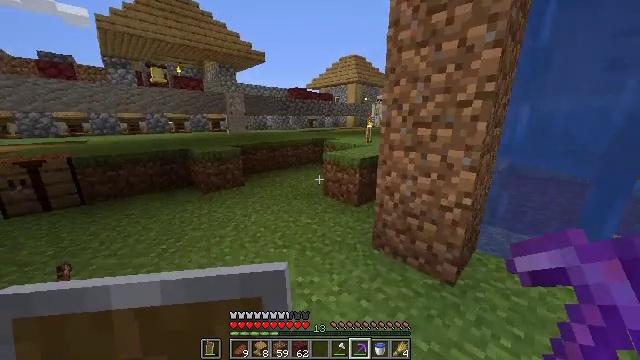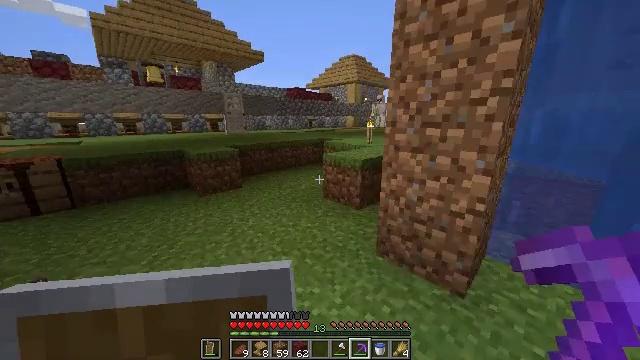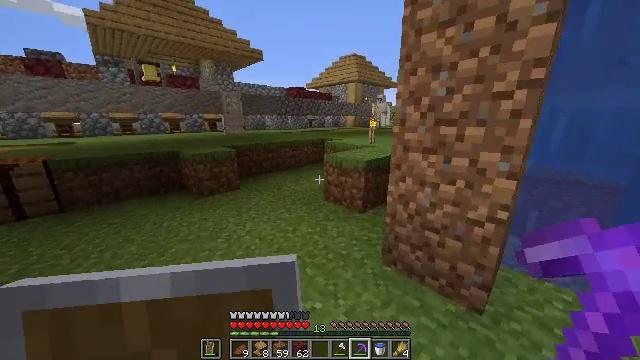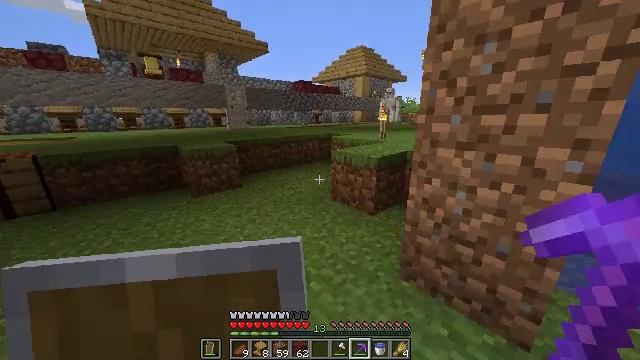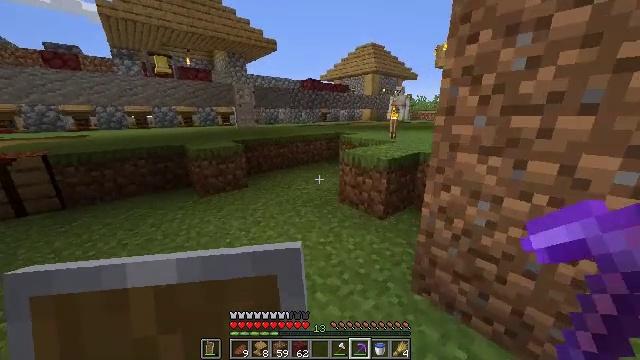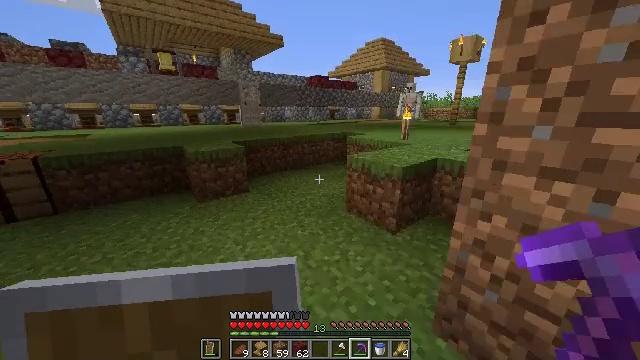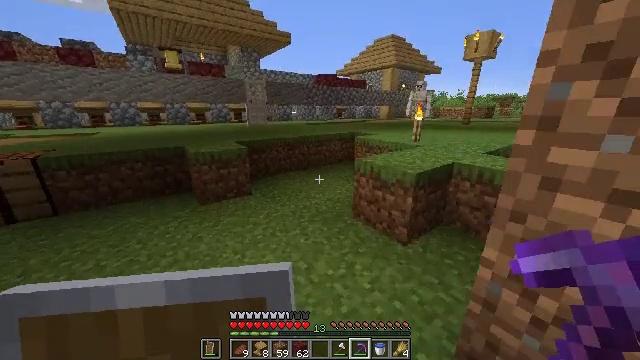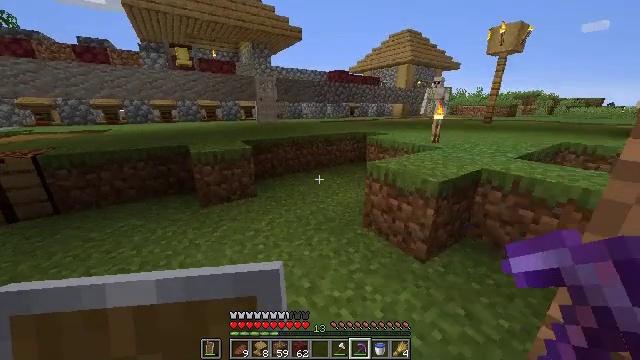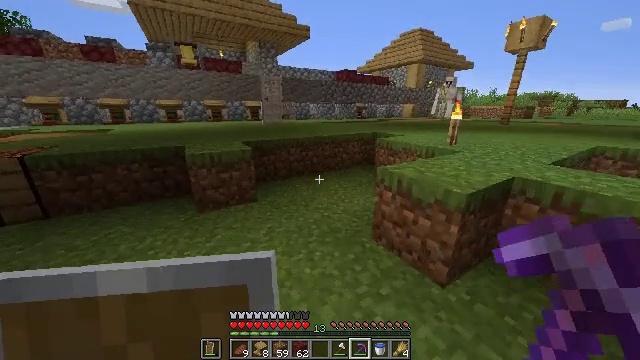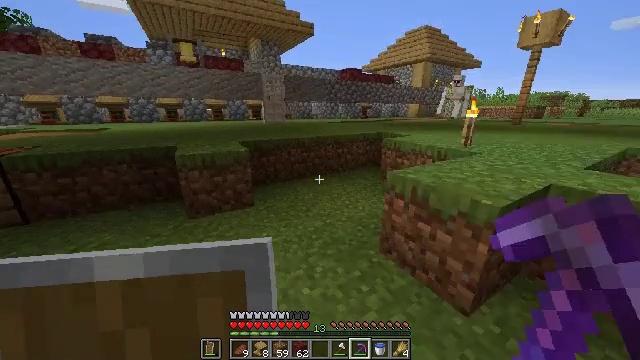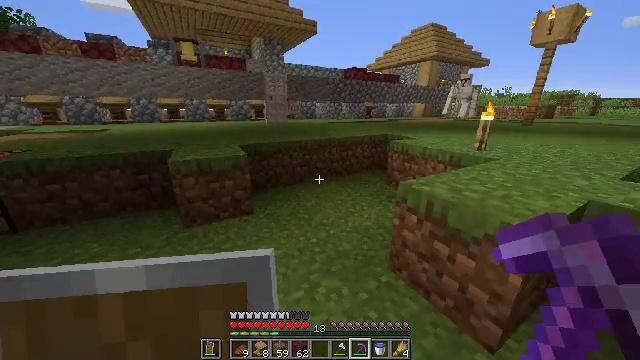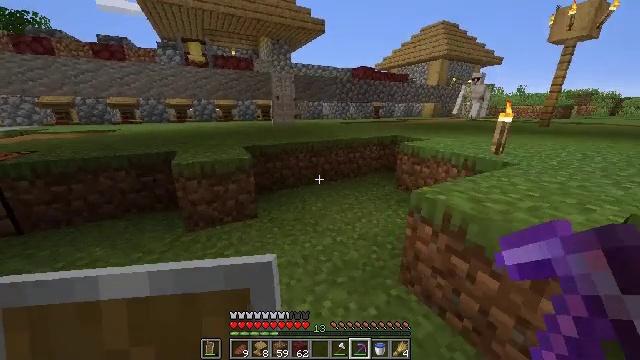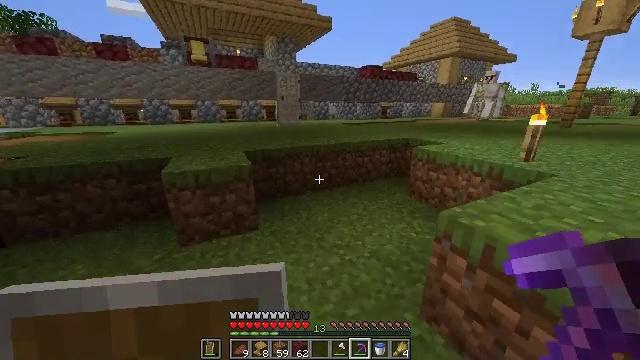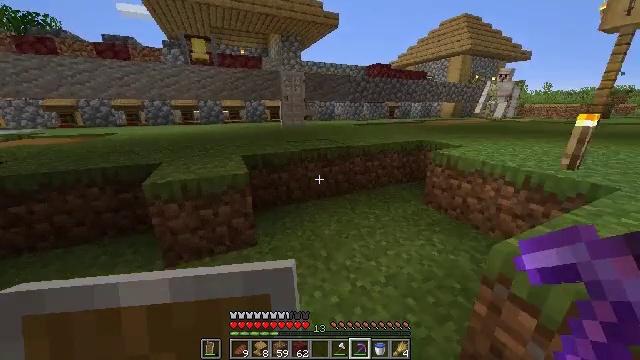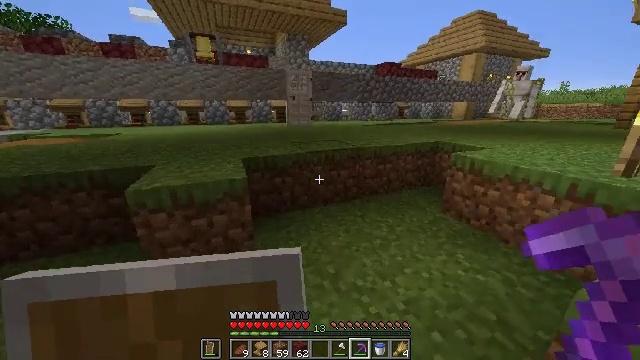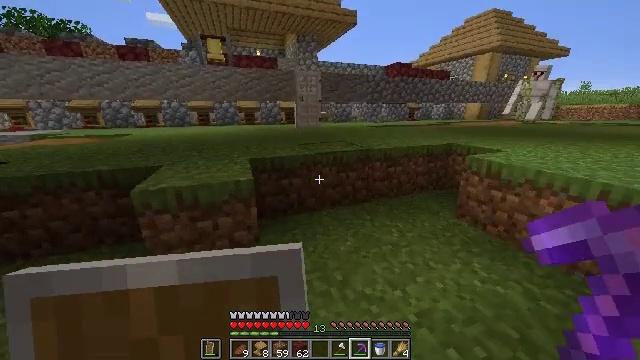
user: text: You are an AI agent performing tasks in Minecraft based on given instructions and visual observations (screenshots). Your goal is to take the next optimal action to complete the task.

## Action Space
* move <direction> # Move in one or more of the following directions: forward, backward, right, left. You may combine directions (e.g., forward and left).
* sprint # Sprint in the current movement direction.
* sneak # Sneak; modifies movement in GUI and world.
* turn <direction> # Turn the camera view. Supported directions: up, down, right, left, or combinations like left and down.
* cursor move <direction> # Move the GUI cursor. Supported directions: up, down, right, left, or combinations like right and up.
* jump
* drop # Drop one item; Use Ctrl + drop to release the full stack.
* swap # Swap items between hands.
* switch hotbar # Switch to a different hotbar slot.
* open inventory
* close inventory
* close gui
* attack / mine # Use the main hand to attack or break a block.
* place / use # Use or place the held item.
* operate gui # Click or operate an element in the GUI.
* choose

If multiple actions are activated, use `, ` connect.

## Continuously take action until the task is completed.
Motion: motion action
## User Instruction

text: Mine cobblestone underground.
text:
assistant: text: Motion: move forward
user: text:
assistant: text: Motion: move forward
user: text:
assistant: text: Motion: move forward, turn left and down
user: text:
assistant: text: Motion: move forward, turn left
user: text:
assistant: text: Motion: move forward, turn left
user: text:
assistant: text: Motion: move forward, turn left
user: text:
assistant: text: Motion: move forward, turn left
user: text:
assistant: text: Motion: move forward, turn left
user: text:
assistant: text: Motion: move forward
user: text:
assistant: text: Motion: move forward
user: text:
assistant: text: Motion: move forward, turn left
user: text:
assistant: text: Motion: move forward, turn left
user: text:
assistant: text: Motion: move forward, turn left
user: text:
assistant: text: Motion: move forward, turn left
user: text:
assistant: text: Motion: move forward, turn left
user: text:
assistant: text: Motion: move forward, turn left
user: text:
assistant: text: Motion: move forward
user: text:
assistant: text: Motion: move forward
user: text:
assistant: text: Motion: move forward, jump
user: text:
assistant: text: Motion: move forward, jump
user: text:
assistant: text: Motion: move forward, jump
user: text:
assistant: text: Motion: move forward, jump
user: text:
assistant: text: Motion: move forward, jump
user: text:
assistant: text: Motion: move forward
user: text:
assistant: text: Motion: move forward
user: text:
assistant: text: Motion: move forward
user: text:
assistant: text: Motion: move forward, turn right and up
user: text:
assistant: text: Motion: move forward, turn right and up
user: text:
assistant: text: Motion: move forward, turn right and up
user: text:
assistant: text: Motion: move forward, turn right and up